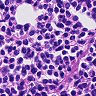
Metastatic tissue present: no